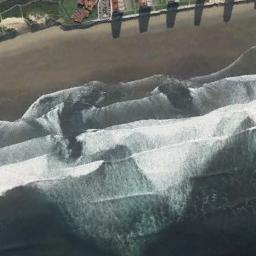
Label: beach